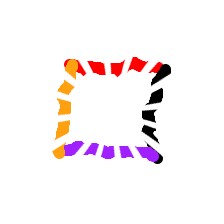
Shape: square